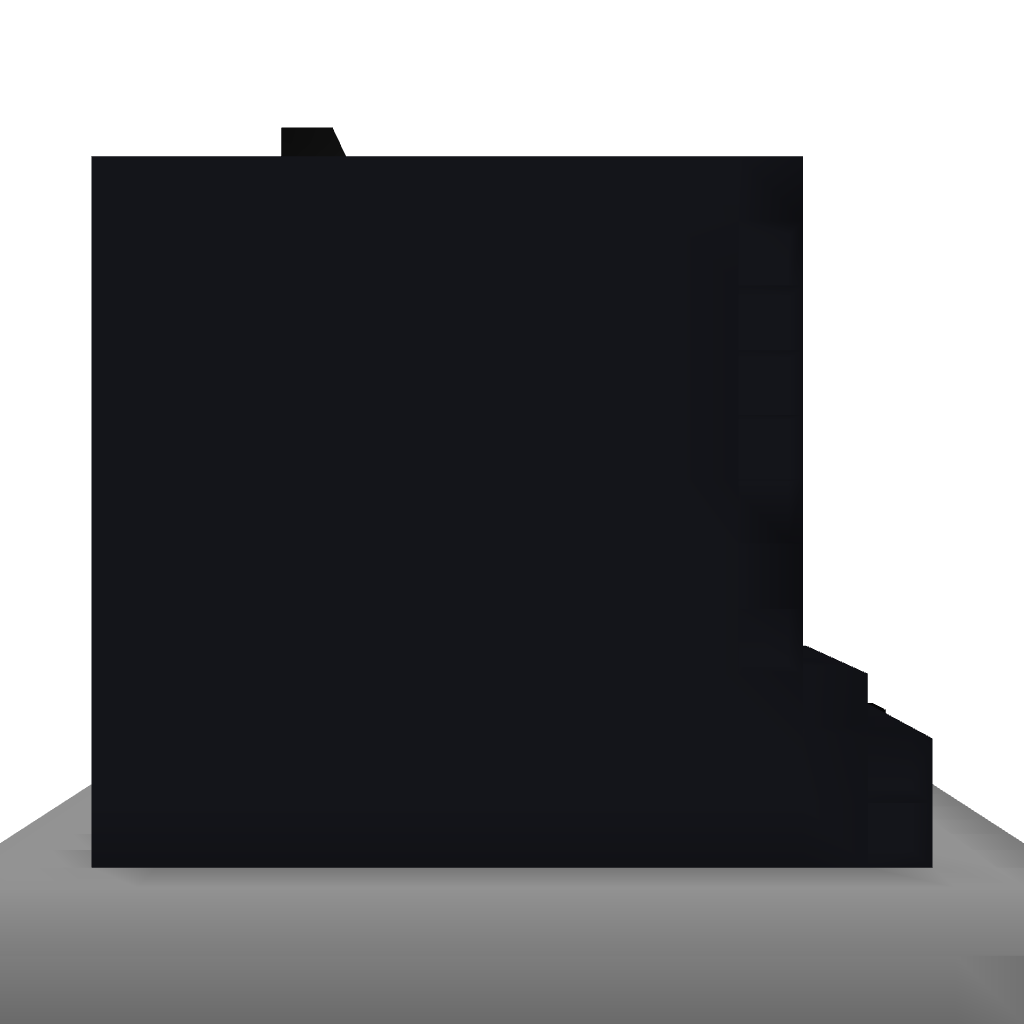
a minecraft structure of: Pointless Scrolling Message